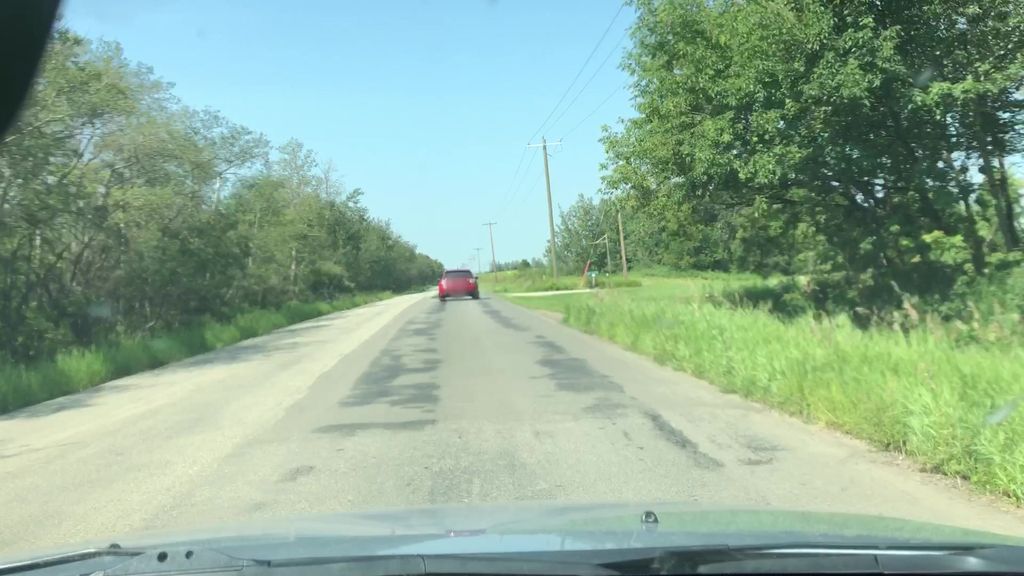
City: edmonton